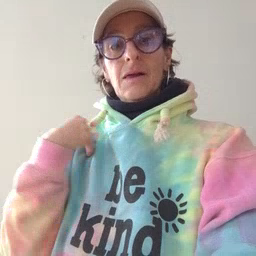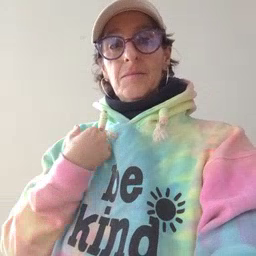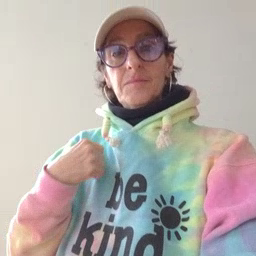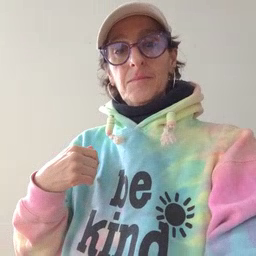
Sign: animal